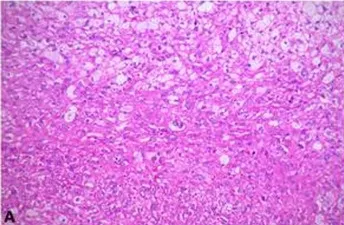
(A) Pleomorphic liposarcoma tumor deposit shows admixture of pleomorphic lipoblasts with epithelioid cells (hematoxylin and eosin, x100).
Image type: pathology (h&e)